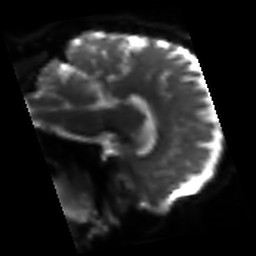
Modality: sbref
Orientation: sagittal
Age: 70
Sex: male
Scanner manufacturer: siemens
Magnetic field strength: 3 T
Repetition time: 3.2 s
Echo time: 0.081 s